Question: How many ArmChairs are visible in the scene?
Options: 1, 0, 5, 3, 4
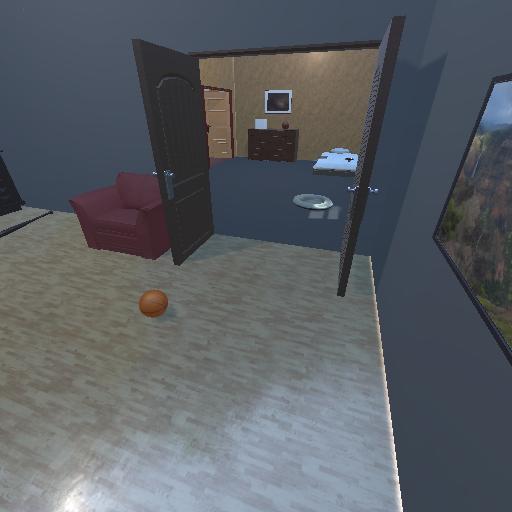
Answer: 1